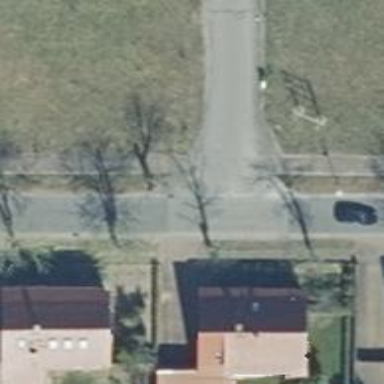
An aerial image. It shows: Smooth asphalt road in residential area.